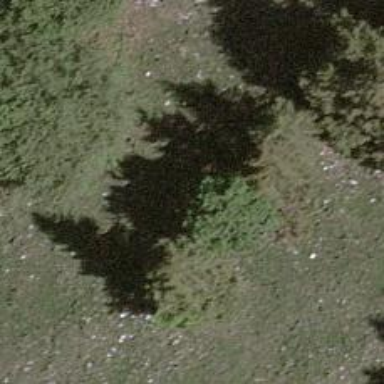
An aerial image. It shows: Beautiful tree in nature.